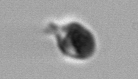
Label: Balanion